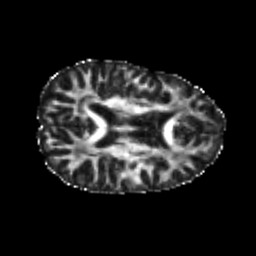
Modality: FA
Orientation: axial
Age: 25
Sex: female
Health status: healthy
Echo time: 0.074 s